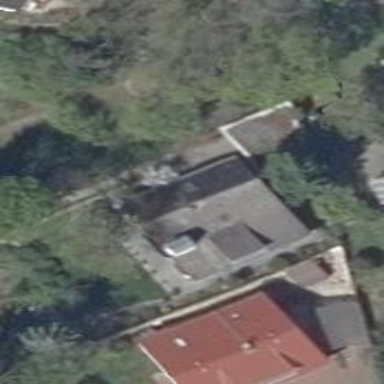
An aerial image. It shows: Detached building.